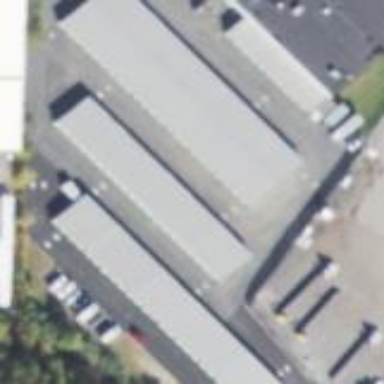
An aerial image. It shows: Warehouse.